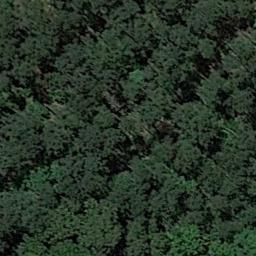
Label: forest